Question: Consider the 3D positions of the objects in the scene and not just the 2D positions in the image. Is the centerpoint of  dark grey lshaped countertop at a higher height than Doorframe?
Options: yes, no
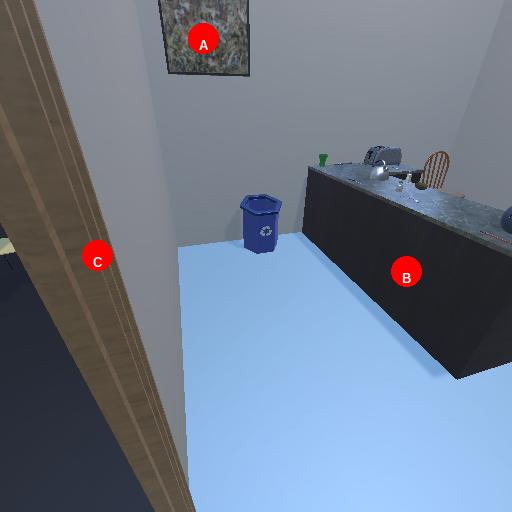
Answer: yes